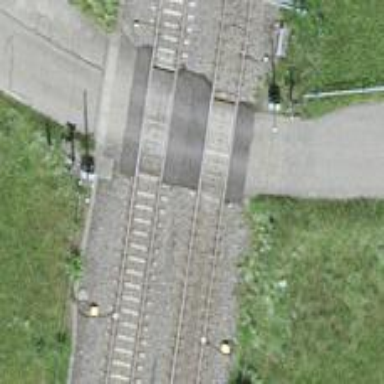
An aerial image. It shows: Railway level crossing.